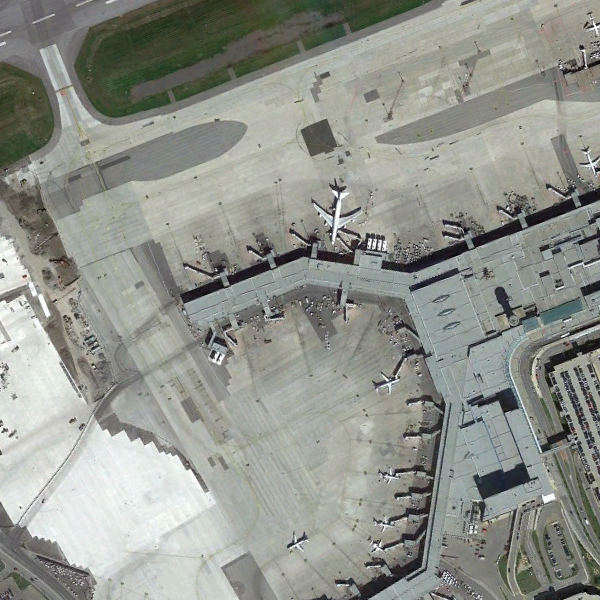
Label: Airport